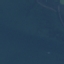
Label: SeaLake